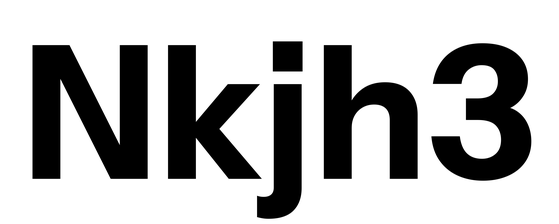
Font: InstrumentSans_Bold